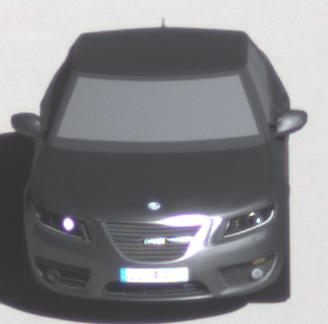
Make: Saab
Model: 5-Sep
Detailed model: 9-5 1.6T
Model produced from: 2010/06
Model produced until: 2011/12
Doors: 4
Color: gray
Road condition: dry road
Daytime: midday
Contrast: high contrast